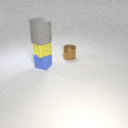
small brown metal cylinder to the right of small blue rubber cube